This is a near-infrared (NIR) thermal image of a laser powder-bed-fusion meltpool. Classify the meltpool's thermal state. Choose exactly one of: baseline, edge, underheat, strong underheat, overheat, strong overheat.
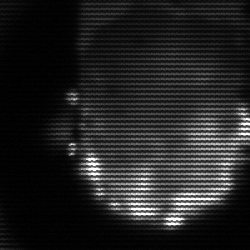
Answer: baseline